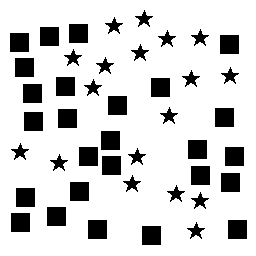
Squares: 26
Triangles: 0
Stars: 18
Total shapes: 44